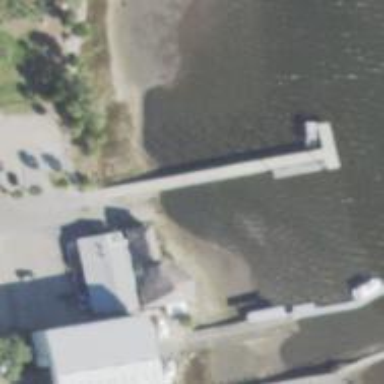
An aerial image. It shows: Slipway on leisure land.